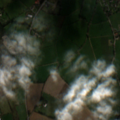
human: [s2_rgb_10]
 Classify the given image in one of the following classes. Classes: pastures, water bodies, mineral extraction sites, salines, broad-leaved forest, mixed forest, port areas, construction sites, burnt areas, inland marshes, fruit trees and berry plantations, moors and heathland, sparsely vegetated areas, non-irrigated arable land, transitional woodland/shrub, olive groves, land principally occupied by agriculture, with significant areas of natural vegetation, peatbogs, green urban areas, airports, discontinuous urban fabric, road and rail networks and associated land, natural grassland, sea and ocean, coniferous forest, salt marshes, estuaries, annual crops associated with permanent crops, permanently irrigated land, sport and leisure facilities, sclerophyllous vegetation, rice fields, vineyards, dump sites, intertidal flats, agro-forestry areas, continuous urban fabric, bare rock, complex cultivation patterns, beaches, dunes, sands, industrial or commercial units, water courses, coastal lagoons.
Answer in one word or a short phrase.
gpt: discontinuous urban fabric, non-irrigated arable land, pastures, mixed forest